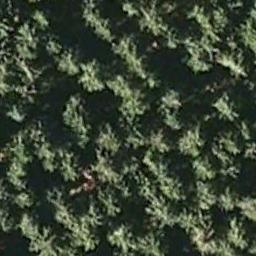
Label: forest